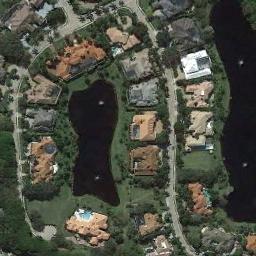
Label: residential